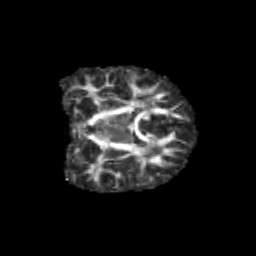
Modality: FA
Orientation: coronal
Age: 9
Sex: female
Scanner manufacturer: siemens
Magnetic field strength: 3 T
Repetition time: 3.8 s
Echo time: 0.07 s